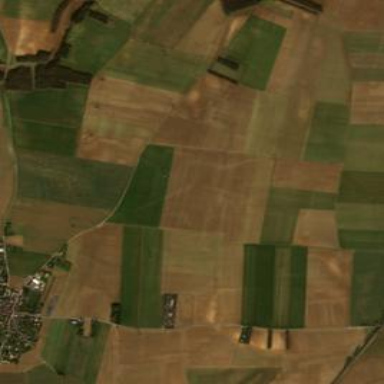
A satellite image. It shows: Farmland with wheat crops growing.